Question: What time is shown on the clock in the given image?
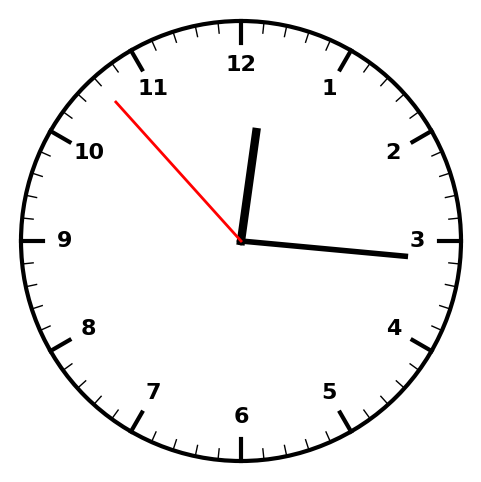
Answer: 12:15:53